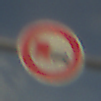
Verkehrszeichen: UeberholverbotKraftfahrzeuge
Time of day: Midday
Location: Outdoor (RoadRail)
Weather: PartlyCloudy
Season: NotSpecified
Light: Natural